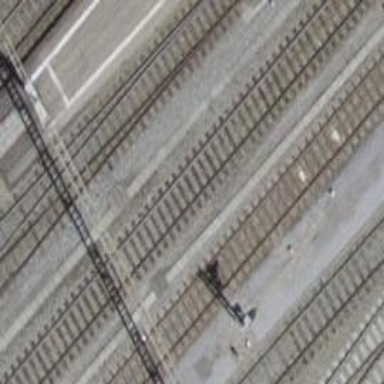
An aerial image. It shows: Railway signal.